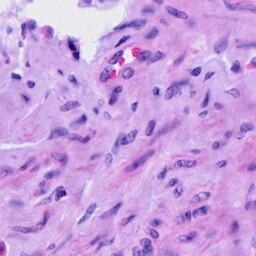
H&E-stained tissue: Cervix